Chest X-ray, AP view. Patient: 26 years old, sex M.
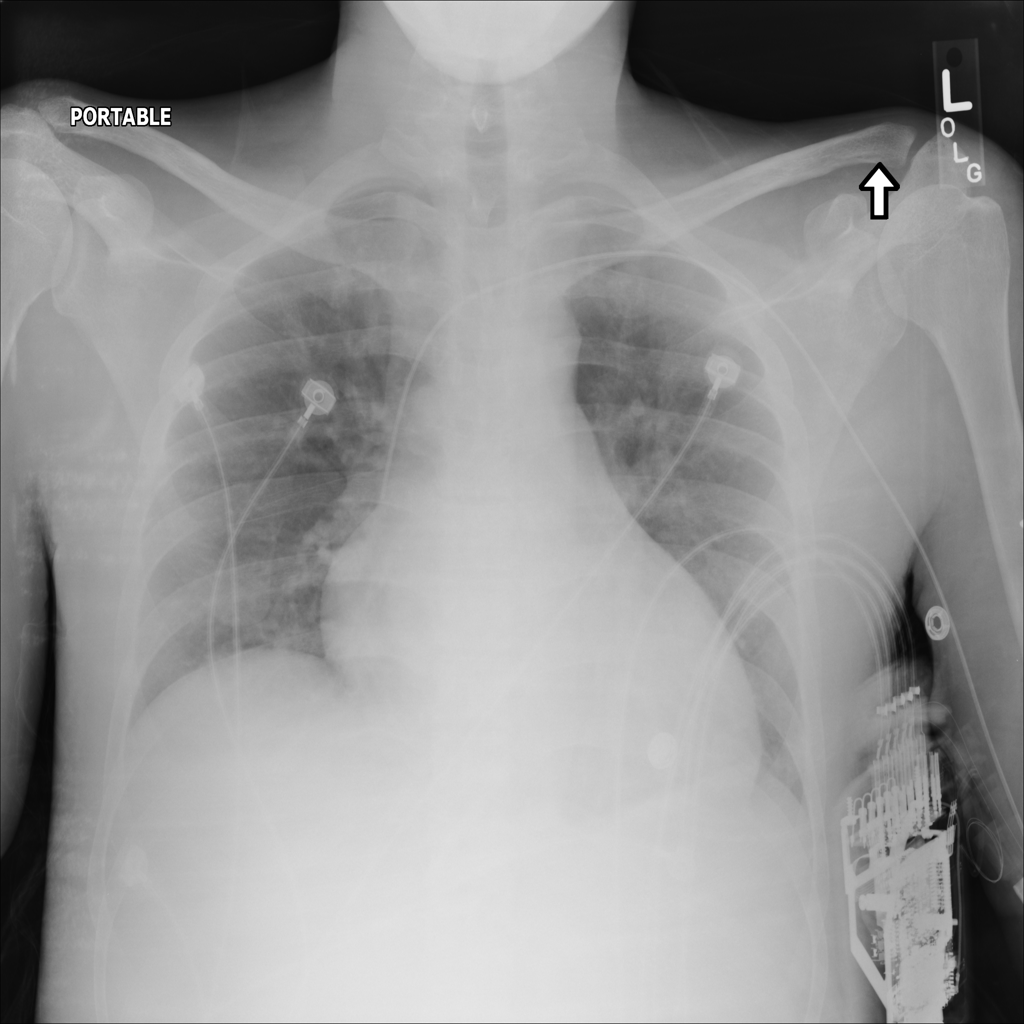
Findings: No Finding